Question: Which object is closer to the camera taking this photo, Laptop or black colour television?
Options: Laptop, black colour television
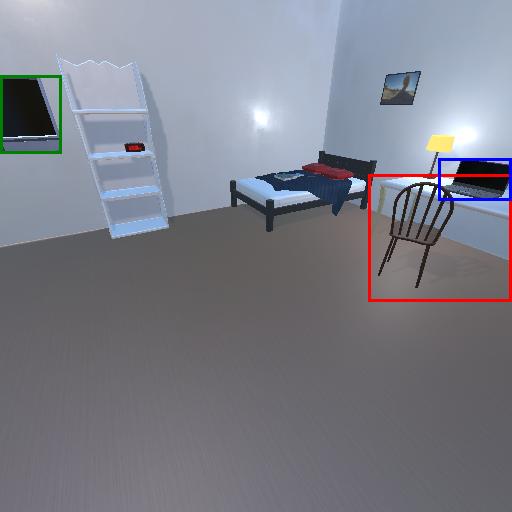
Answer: Laptop